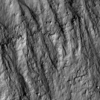
Label: not_dusty